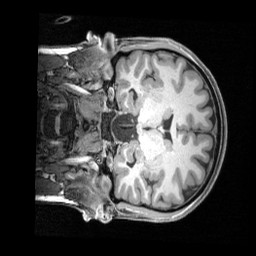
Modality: T1w
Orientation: coronal
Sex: female
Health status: ill
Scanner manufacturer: siemens
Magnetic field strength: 3 T
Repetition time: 2.4 s
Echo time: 0.00201 s